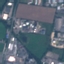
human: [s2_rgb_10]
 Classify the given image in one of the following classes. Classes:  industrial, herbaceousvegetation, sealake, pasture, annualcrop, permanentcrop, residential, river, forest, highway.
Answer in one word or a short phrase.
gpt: Industrial